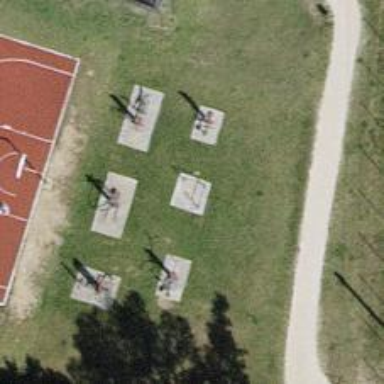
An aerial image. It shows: Fitness station in leisure land area.